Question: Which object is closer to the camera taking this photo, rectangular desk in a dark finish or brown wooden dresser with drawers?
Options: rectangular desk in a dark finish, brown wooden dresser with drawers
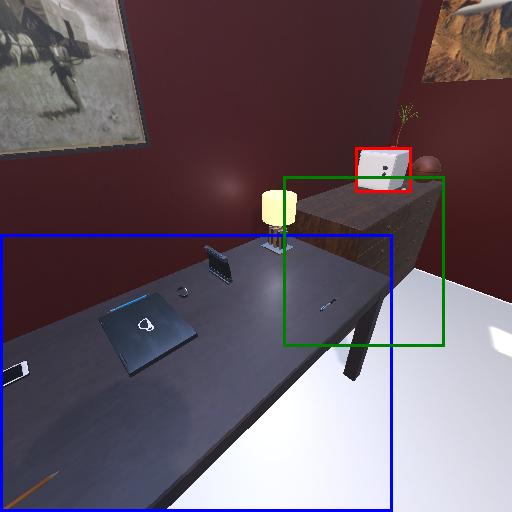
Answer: rectangular desk in a dark finish